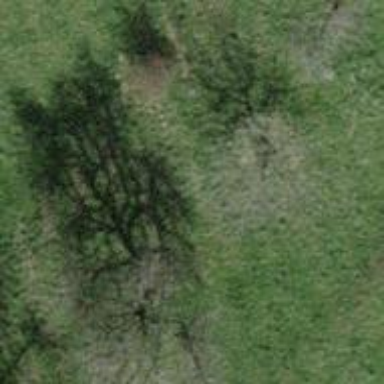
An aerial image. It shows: Single tag "natural: tree."